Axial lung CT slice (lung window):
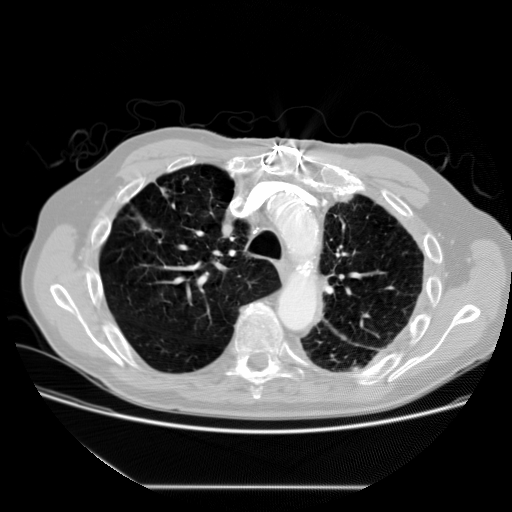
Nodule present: no